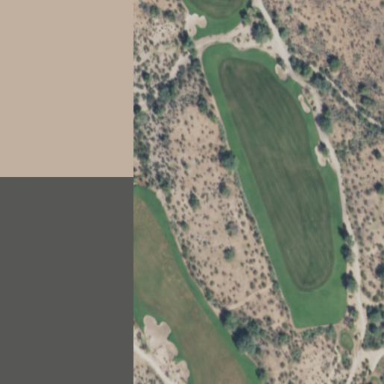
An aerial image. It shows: Rough grassy area used for golf.